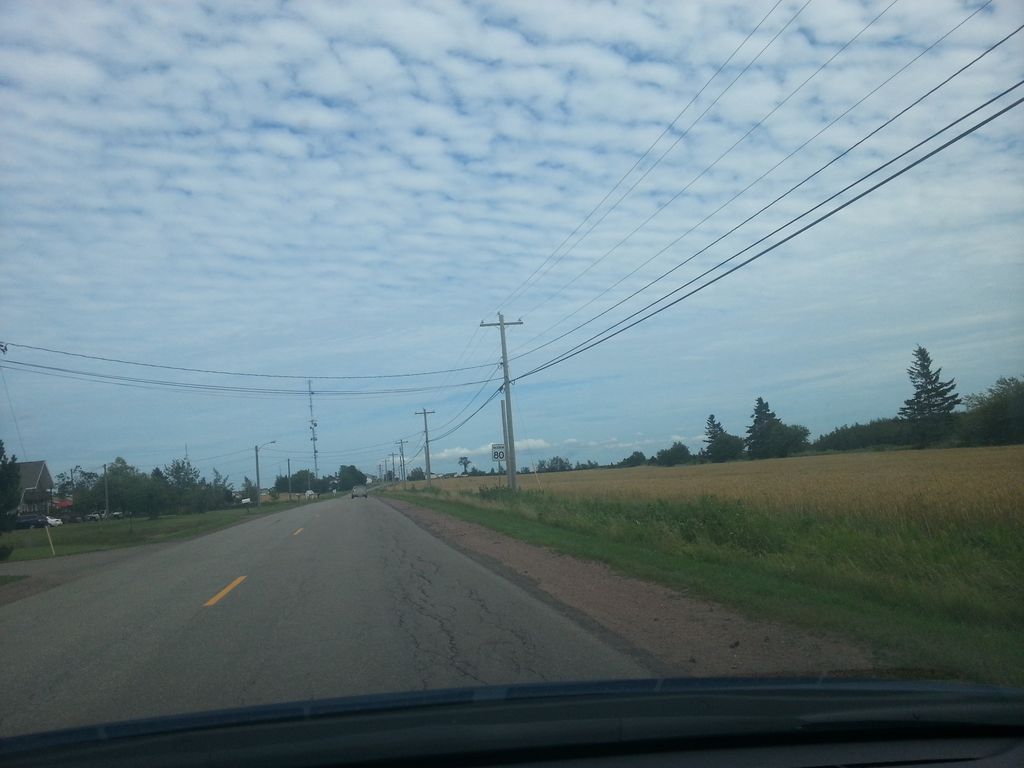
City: charlottetown